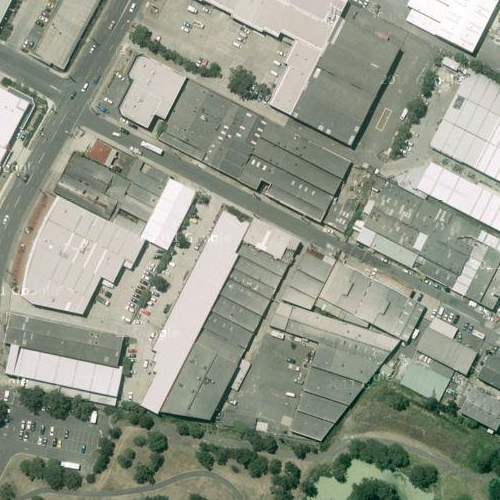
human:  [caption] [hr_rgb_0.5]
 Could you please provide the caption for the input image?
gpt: A runway with many arrow marks while a lawn beside .

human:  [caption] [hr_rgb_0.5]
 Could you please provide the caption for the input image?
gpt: A runway with arrow marks with a lawn beside .

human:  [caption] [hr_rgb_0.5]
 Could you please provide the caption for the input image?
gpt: There are some arrow marks in the runway while a lawn beside .

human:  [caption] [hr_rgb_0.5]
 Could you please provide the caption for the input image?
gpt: This is a runway with many arrow marks with a lawn beside .

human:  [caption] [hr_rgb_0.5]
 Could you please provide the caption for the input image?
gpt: Some arrow marks in the runway while a lawn beside .